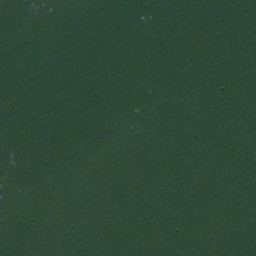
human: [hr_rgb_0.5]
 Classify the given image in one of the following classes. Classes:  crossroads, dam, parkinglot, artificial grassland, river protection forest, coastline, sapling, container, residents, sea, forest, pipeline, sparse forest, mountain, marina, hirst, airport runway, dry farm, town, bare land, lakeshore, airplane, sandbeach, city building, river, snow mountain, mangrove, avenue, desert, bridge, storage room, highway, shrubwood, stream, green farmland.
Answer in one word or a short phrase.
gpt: sea